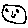
Label: smiley face